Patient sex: F
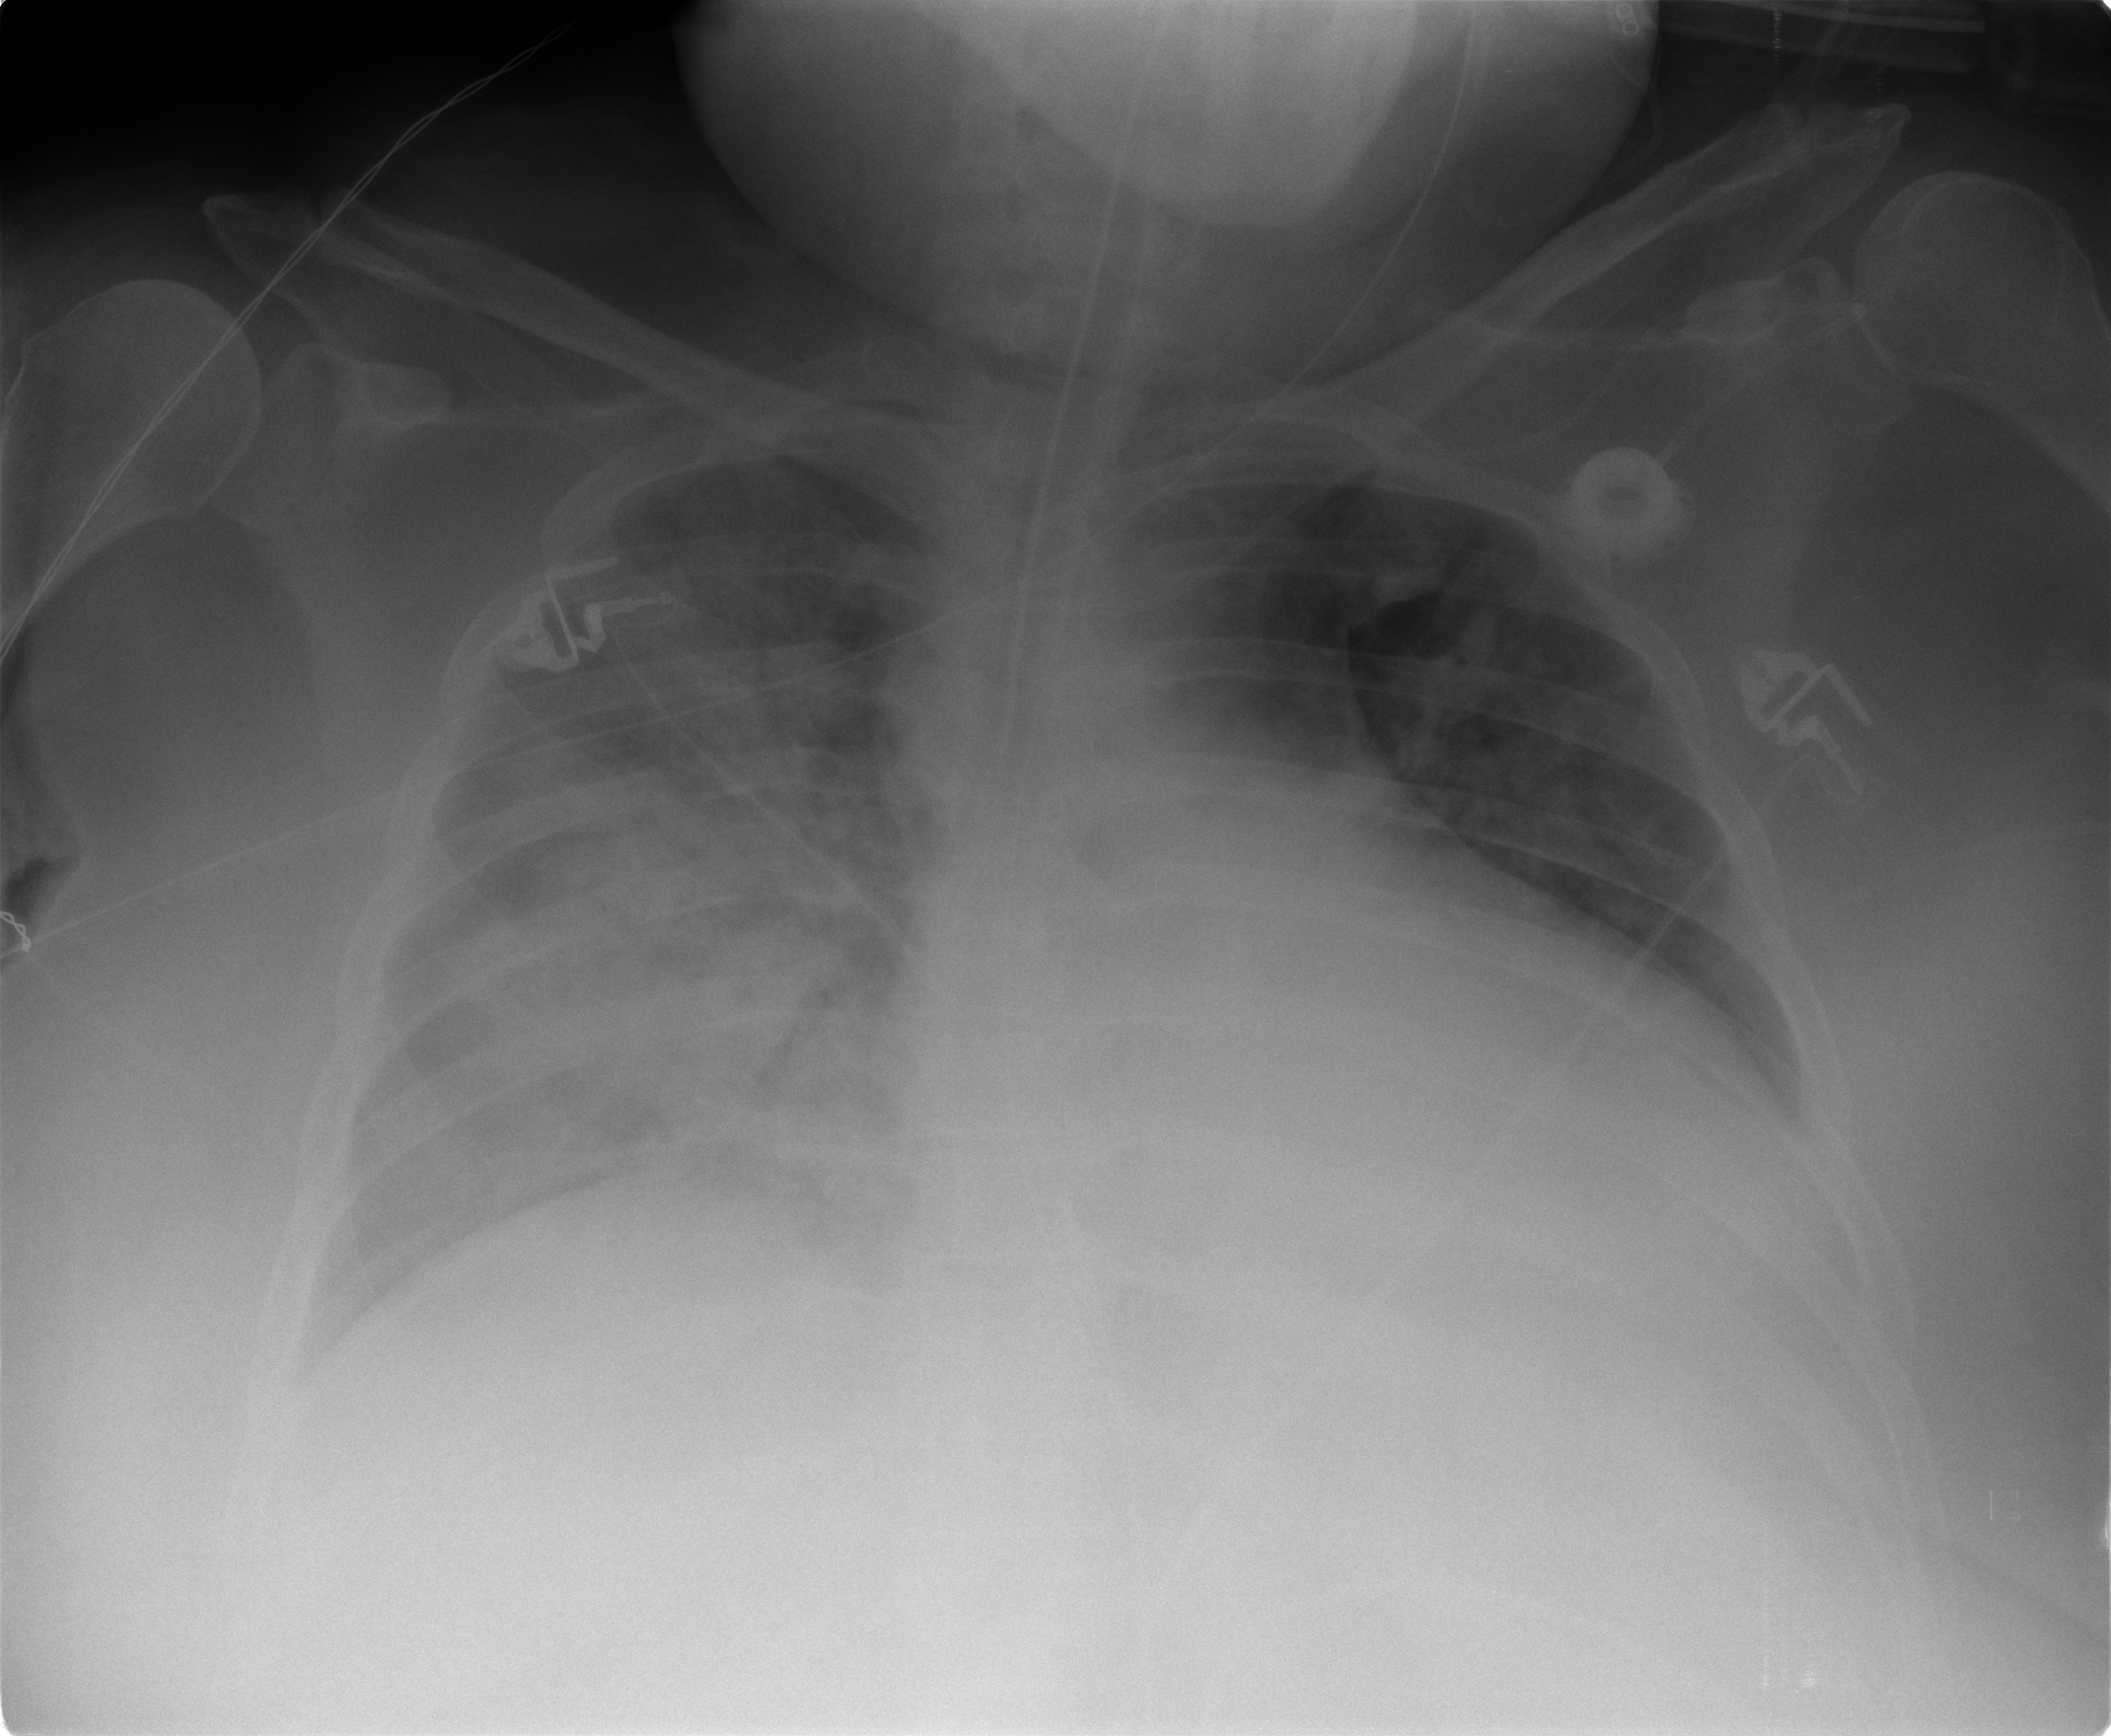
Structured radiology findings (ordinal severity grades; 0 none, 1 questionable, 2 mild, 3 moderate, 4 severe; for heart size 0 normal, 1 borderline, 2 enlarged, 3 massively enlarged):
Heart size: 2
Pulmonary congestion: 2
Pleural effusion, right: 1
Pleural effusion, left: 1
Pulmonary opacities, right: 3
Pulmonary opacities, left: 1
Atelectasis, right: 3
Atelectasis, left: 2